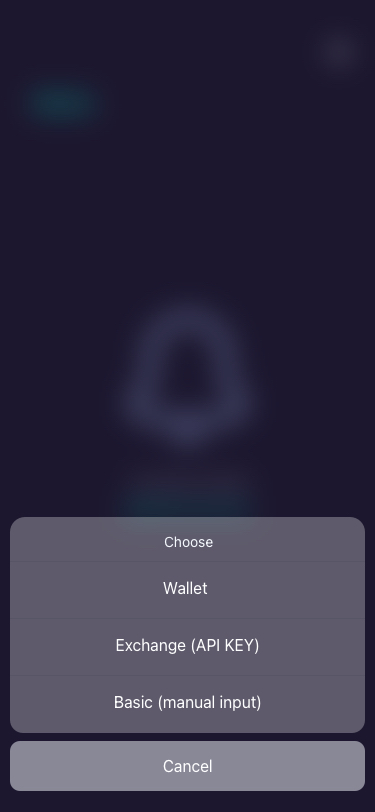
Text in this UI design:
Alerts
Add first one now
You have no alarm
Choose
Wallet
Basic (manual input)
Exchange (API KEY)
Cancel